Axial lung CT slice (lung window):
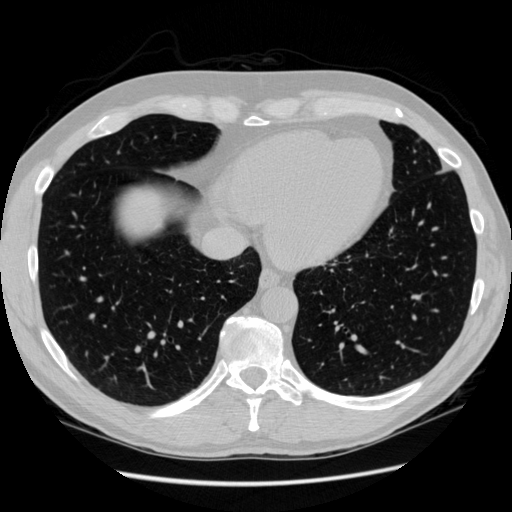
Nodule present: no